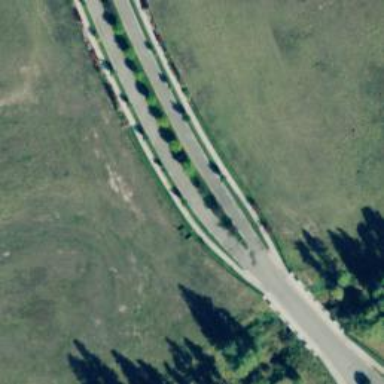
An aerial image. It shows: Residential road.